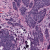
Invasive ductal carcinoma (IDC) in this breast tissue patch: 1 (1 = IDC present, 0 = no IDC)